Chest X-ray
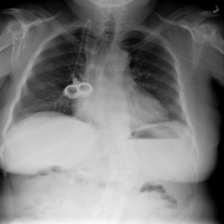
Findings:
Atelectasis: negative
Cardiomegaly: negative
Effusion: negative
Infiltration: negative
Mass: negative
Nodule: negative
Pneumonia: negative
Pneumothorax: negative
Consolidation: negative
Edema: negative
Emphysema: negative
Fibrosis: negative
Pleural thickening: negative
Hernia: negative